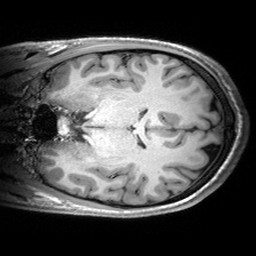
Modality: T1w
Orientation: coronal
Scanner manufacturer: siemens
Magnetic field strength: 3 T
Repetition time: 2.53 s
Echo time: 0.00299 s